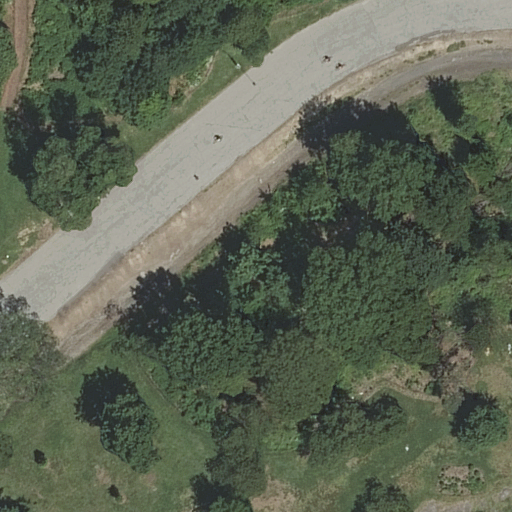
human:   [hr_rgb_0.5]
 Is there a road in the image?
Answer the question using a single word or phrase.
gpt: yes

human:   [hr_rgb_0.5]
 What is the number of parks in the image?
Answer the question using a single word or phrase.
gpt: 1

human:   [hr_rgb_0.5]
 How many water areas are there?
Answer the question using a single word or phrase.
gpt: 0

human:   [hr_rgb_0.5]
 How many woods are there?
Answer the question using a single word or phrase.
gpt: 1

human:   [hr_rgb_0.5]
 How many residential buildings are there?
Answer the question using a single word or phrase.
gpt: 0

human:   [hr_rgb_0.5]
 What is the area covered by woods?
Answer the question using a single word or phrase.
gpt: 9790m2

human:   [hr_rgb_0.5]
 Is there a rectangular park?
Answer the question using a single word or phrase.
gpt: yes

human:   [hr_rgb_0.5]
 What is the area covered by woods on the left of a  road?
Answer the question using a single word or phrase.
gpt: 9790m2

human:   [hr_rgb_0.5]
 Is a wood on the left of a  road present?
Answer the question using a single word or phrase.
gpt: yes

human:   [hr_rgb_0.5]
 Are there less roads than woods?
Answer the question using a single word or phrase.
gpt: no

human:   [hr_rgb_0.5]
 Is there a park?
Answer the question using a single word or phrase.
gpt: yes

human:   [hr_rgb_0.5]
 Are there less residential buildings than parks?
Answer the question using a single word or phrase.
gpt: yes

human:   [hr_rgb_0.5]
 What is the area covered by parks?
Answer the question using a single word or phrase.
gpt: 10633m2

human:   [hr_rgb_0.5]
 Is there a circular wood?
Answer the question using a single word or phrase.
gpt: no

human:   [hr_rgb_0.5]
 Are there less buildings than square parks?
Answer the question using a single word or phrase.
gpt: no

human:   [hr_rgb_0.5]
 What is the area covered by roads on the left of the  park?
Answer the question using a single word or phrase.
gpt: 0m2

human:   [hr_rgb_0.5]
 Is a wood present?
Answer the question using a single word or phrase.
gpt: yes

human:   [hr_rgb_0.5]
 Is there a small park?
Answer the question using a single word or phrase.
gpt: no

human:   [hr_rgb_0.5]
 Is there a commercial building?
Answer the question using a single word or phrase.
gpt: no

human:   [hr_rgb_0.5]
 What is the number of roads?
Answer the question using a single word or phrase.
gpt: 5

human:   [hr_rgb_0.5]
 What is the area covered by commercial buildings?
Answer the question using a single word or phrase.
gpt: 0m2

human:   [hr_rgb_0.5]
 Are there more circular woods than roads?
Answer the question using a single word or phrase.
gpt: no

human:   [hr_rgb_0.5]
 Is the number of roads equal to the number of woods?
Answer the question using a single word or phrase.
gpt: no

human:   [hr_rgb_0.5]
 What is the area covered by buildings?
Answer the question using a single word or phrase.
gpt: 0m2

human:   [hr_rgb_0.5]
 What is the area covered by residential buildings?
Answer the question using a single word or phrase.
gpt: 0m2

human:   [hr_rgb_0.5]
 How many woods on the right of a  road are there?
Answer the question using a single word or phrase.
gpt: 0

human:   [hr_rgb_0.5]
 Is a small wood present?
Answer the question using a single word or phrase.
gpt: no

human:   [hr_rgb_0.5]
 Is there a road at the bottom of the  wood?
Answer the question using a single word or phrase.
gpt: yes

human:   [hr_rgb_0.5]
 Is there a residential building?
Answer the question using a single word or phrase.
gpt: no

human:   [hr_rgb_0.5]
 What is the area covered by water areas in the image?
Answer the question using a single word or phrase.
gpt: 0m2

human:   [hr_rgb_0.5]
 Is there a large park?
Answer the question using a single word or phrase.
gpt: yes

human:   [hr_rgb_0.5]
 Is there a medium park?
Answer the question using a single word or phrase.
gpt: no

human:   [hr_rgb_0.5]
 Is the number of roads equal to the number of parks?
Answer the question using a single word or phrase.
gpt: no

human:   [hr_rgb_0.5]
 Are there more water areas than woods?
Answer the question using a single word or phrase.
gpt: no

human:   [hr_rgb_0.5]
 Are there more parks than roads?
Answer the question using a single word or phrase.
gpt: no

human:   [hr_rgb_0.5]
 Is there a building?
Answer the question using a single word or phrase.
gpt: no

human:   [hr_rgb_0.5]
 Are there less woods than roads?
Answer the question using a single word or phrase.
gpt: yes

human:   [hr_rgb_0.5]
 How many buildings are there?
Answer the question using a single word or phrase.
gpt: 0

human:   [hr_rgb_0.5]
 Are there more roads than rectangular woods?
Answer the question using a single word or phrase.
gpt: yes

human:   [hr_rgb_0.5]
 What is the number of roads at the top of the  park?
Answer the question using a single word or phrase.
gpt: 0

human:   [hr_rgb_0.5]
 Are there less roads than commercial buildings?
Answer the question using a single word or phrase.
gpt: no

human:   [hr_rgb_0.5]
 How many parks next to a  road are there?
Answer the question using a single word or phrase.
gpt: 1

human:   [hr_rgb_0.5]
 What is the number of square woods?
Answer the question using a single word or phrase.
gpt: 0

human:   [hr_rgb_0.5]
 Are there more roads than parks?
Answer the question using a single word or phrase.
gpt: yes

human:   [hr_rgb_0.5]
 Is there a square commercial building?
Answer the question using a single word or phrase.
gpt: no

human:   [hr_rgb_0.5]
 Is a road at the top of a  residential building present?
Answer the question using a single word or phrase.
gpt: no

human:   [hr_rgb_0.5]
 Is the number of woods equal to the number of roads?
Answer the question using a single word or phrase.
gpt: no

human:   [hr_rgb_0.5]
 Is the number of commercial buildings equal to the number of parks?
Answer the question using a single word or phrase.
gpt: no

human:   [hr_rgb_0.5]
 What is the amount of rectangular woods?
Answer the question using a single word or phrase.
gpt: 0

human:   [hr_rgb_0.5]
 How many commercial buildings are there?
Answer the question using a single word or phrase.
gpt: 0

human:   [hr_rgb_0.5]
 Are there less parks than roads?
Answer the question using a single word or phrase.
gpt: yes

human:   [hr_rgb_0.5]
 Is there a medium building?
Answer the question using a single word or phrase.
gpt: no

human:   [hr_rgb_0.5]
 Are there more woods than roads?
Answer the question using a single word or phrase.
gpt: no

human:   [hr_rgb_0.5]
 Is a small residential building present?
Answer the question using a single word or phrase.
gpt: no

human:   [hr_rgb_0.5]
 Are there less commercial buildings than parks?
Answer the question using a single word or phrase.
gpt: yes

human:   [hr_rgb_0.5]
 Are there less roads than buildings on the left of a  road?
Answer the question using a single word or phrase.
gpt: no

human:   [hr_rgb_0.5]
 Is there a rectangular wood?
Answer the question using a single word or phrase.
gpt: no

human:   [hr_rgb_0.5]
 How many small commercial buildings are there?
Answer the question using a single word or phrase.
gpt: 0

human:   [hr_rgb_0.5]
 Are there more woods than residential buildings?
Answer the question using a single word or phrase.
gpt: yes

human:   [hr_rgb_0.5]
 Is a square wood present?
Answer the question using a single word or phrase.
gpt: no

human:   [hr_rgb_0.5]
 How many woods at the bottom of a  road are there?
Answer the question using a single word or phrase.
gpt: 0

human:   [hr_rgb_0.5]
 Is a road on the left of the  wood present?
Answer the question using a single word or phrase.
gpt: no

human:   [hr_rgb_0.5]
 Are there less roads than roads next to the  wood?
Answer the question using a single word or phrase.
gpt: no

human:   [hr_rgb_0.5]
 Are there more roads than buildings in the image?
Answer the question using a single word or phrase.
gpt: yes